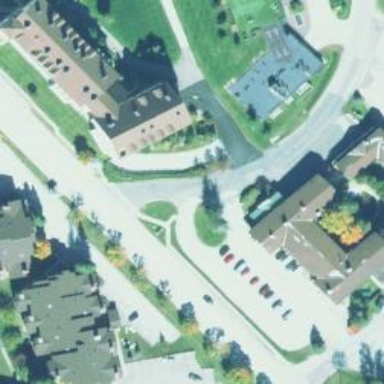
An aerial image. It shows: Pedestrian road.